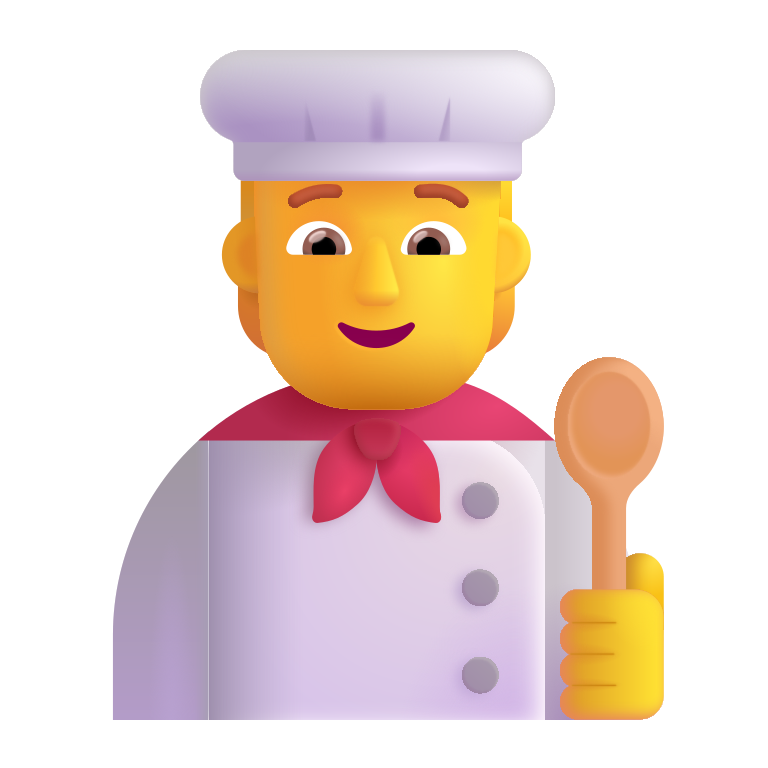
cook color default